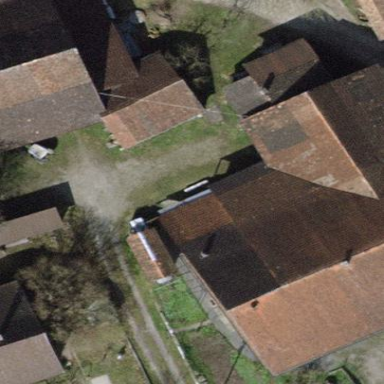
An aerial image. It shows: View of roof of building.